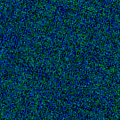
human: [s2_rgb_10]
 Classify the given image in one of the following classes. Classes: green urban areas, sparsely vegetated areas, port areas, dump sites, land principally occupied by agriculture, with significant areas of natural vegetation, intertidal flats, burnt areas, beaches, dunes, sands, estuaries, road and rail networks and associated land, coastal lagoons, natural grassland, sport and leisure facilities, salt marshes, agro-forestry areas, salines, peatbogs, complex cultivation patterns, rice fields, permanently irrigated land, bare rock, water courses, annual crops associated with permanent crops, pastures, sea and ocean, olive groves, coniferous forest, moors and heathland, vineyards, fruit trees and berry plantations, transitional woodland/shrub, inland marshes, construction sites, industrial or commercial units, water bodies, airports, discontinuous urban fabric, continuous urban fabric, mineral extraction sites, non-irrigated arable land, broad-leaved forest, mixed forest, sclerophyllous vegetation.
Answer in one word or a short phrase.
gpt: sea and ocean